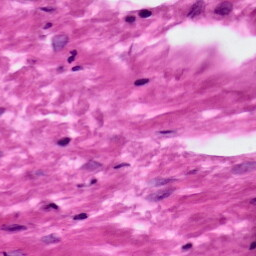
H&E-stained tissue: Ovarian